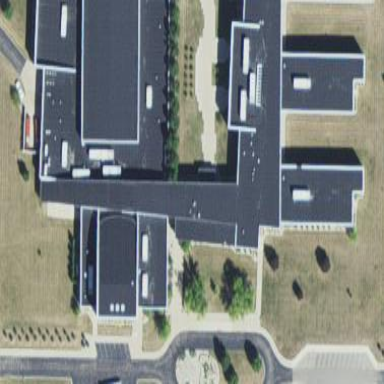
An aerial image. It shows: School building.